Question: I have a "grocery store transactions" csv file loaded into Python that currently looks like this:
'''
txns = pd.read_csv('transactions.csv')
txns.head(10)
'''
Grocery transactions

*** My goal is to group all Products purchased by Transaction number i.e. the Transaction column will serve as the index column. ***
*** I want each row to represent a unique Transaction # and all their associated Product purchases for that transaction. ***
Currently, however, a transaction involving multiple products span multiple rows. This is preventing me from doing my grocery store market basket analysis.
If anyone has any tips or feedback on how I can make this change happen, please comment below!
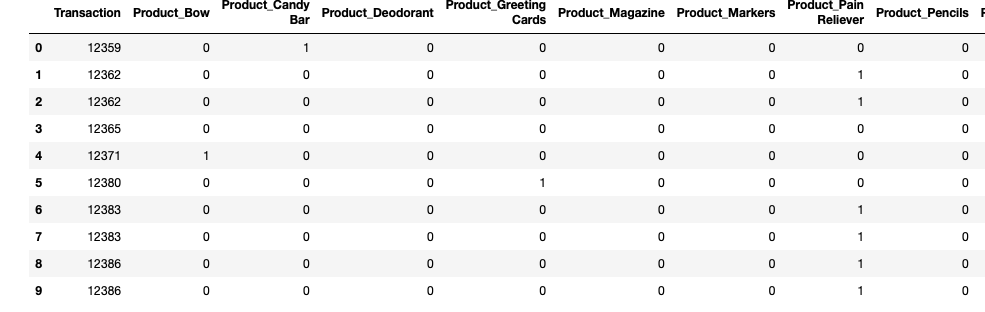
Answer: As @Nick said, you can use 'groupby' '.sum' to make a unique index Transaction.
'''
new_txns = txns.groupby('Transaction').sum()
'''
Then change it back to one hot encoding for basket analysis.
'''
def onehot_encode(x):
if x <= 0:
return 0
if x >= 1:
return 1
new_txns = new_txns.applymap(onehot_encode)
'''
---
Note: If you want one hot as True False.
'''
new_txns = new_txns.astype('bool')
'''